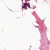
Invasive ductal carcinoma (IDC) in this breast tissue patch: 0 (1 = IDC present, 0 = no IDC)